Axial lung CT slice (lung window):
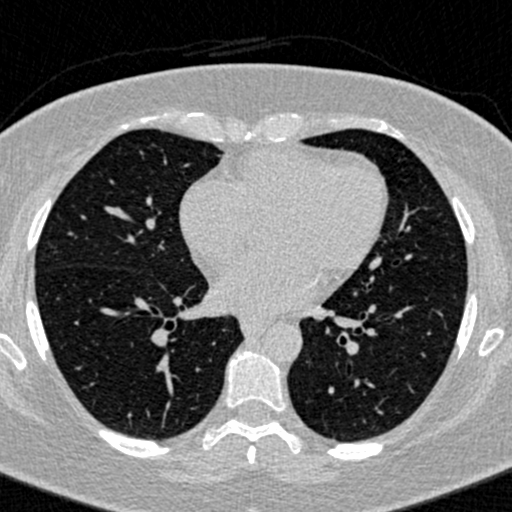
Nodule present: no